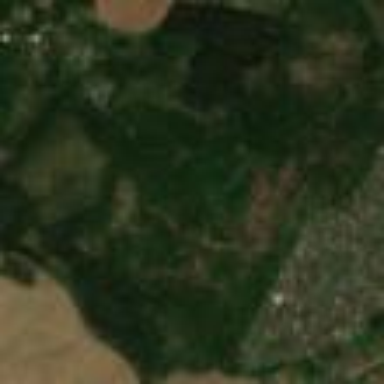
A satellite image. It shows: Forest area.